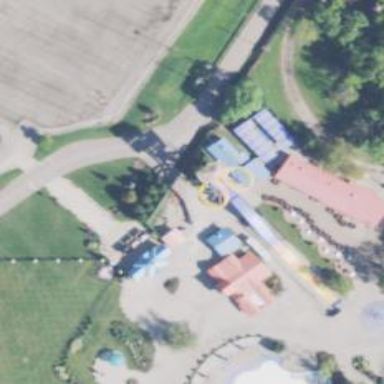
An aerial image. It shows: Bridge with culvert tunnel and water slide attraction.